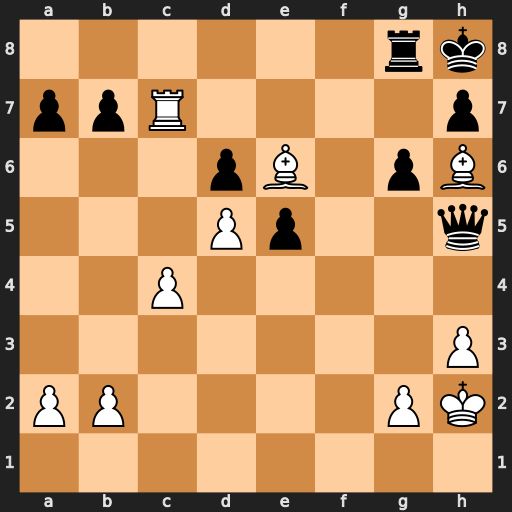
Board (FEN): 6rk/ppR4p/3pB1pB/3Pp2q/2P5/7P/PP4PK/8
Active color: w
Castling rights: -
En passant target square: -
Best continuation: Bg7+ Rxg7 Rc8+ Rg8 Rxg8#